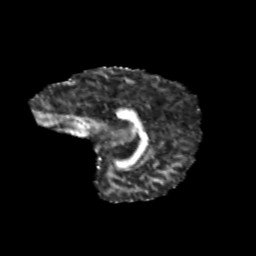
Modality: FA
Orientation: sagittal
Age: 9
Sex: male
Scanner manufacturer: siemens
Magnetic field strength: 3 T
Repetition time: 3.8 s
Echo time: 0.07 s